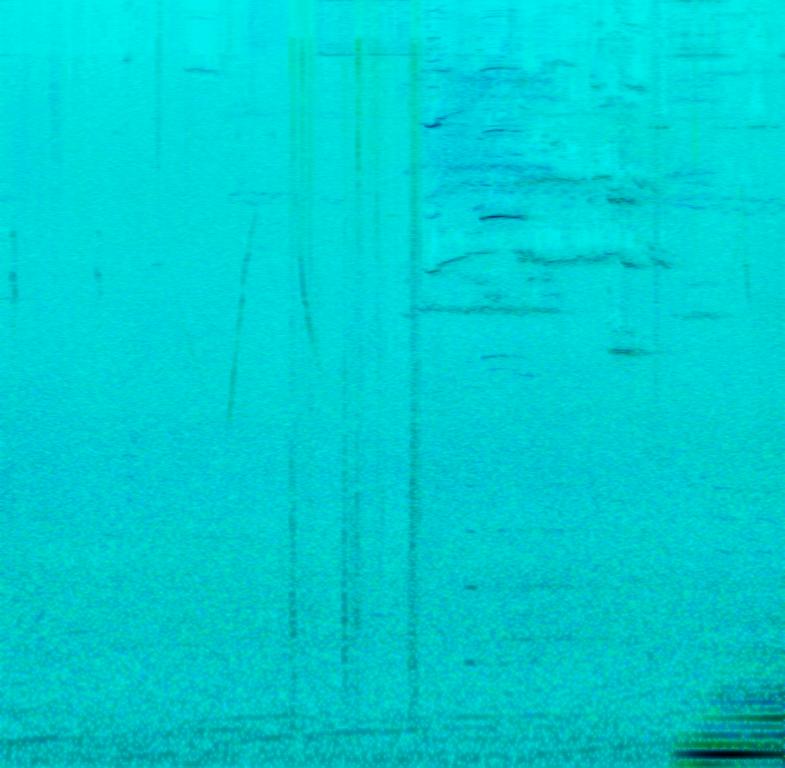
The low quality recording features footsteps, birds chirping, distant traffic and wind sound effects. At the very end there is a suspenseful, low, widely spread pad chord. It sounds like it is a sound for some kind of video, or movie.